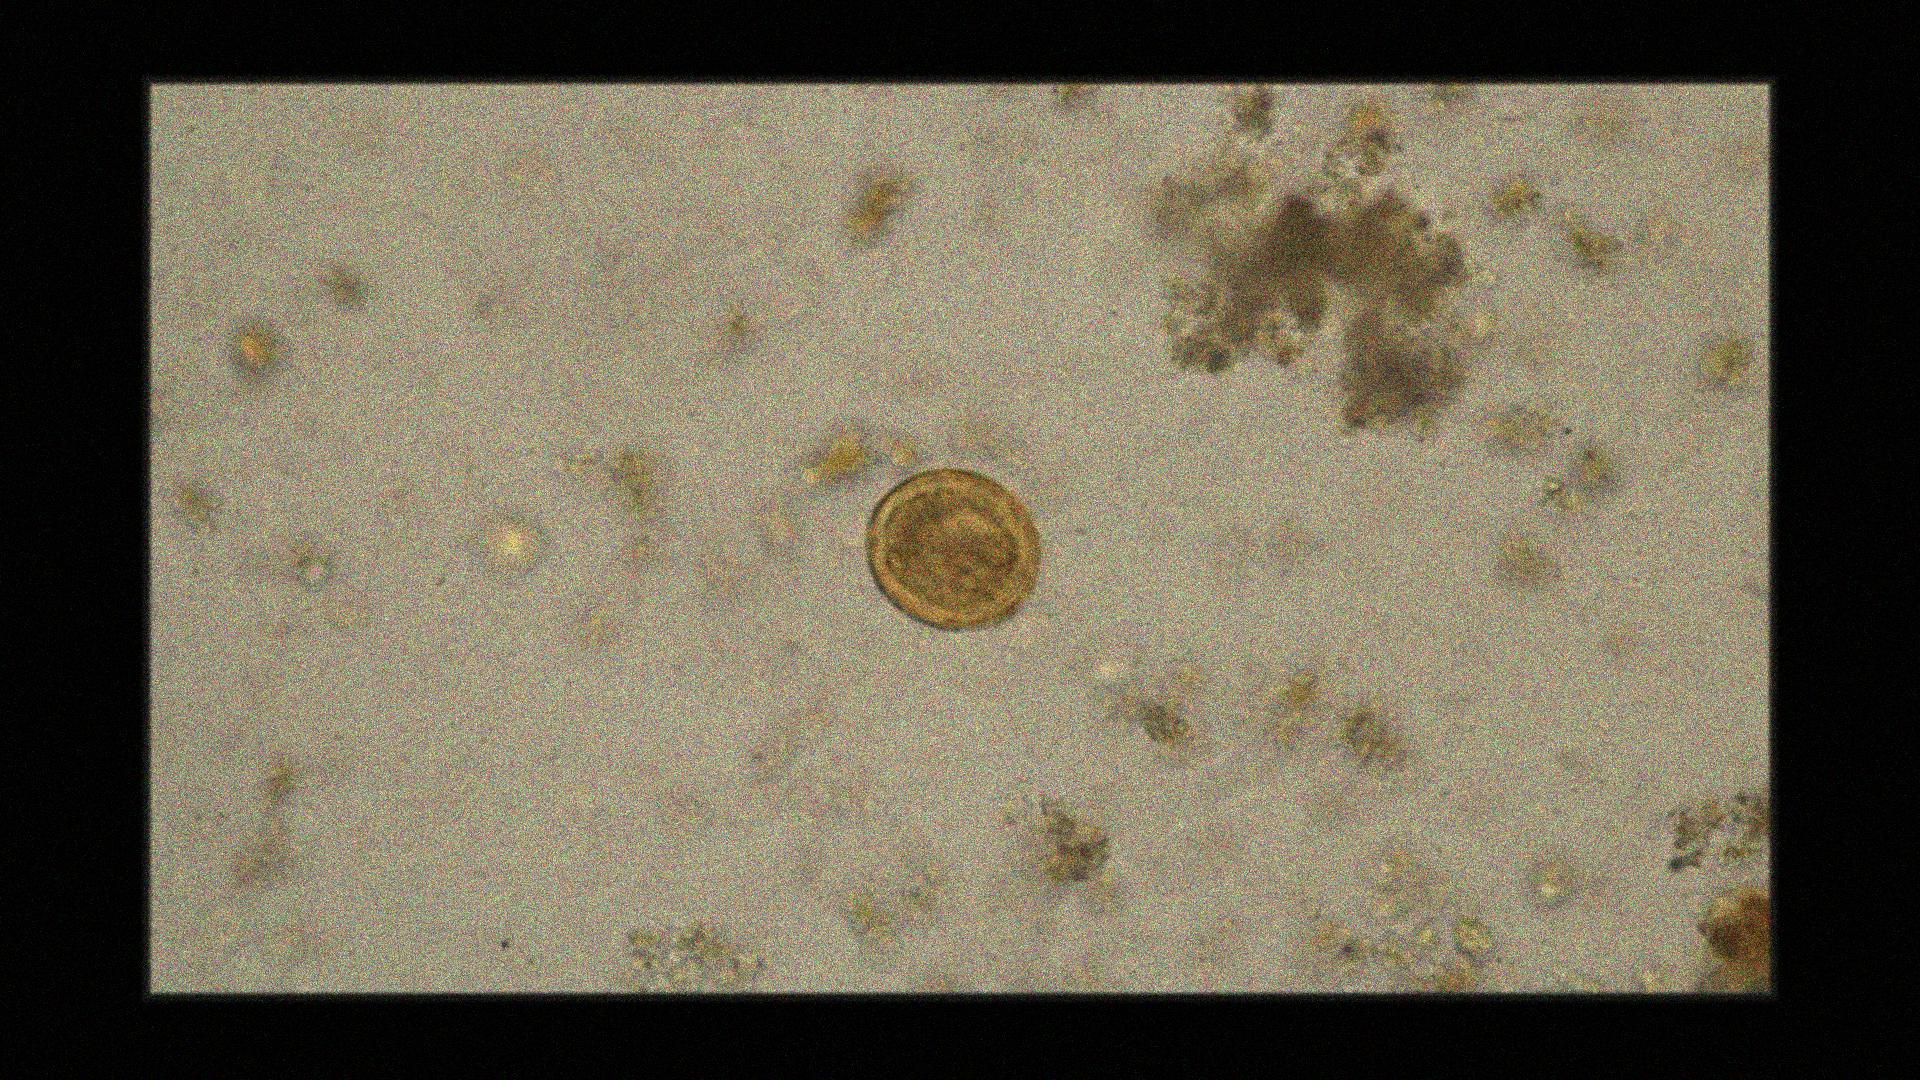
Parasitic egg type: Ascaris lumbricoides